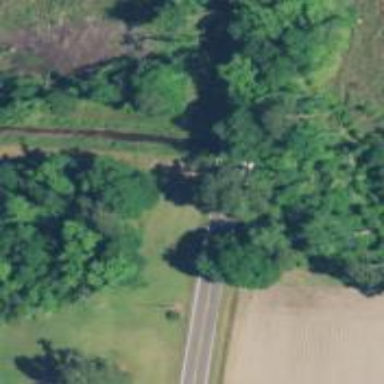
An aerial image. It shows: Culvert tunnel.